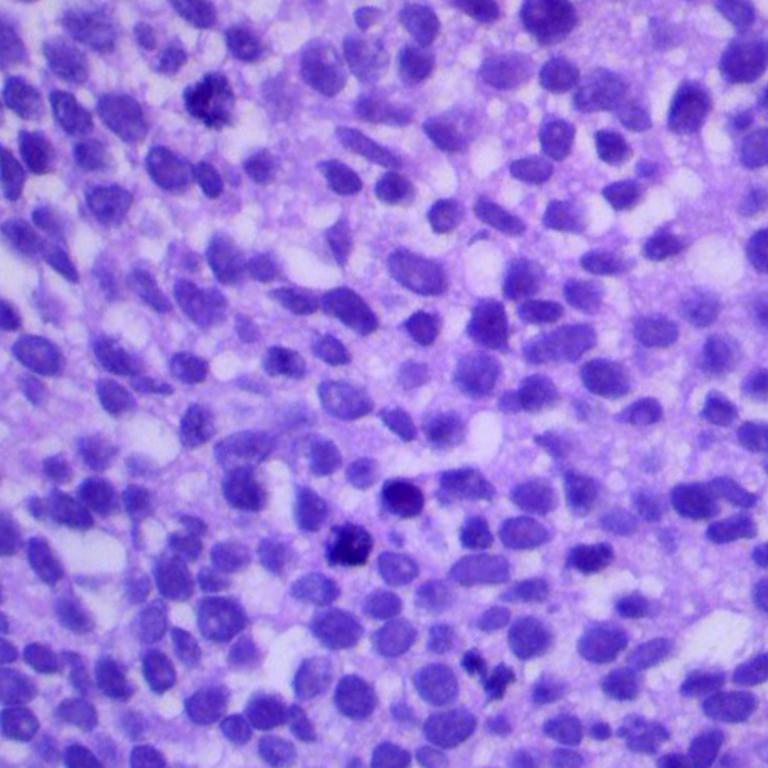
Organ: lung
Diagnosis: squamous carcinomas